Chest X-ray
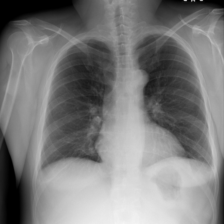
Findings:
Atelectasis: positive
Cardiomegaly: negative
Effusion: negative
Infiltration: negative
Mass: negative
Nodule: negative
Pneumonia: negative
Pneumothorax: negative
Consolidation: negative
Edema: negative
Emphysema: negative
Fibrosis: negative
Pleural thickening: negative
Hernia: negative